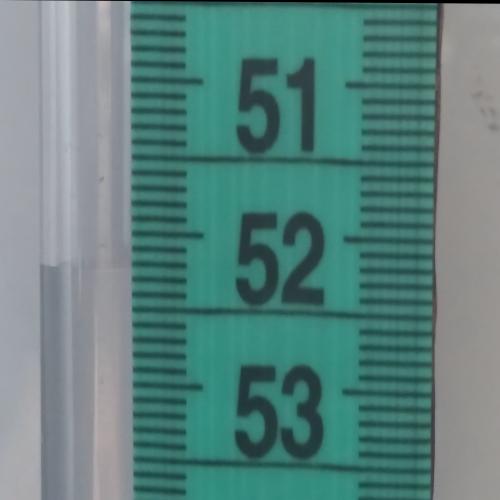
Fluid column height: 52.2 cm